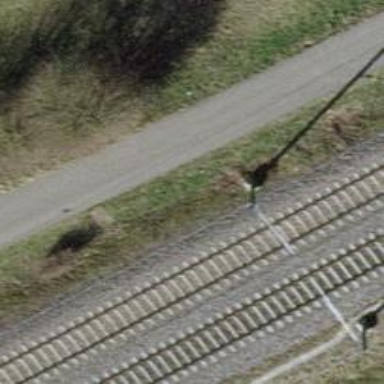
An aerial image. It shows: Catenary mast for power lines.